Question: I have a really weird issue, on every device that I test my application the edittext behaves as you'd expect, the text is highlighted and it is black on a white background.
Specifically on Lenovo Yoga tablets when the edittext is focused the text will become black and blend in with the background.

The layout for this is:
'''
<RelativeLayout
android:id="@+id/ip_layout"
android:layout_below="@id/display_layout"
android:layout_width="match_parent"
android:layout_height="wrap_content"
android:layout_marginBottom="10dip"
android:layout_marginLeft="10dip"
android:layout_marginRight="10dip">
<LinearLayout
android:layout_marginBottom="10dip"
android:background="#8A8A8A"
android:layout_height="wrap_content"
android:paddingLeft="5dp"
android:paddingRight="5dp"
android:paddingTop="1dp"
android:layout_width="match_parent" />
<EditText
android:layout_marginTop="10dip"
android:textAppearance="?android:attr/textAppearanceMedium"
android:layout_width="match_parent"
android:layout_height="wrap_content"
android:layout_centerHorizontal="false"
android:hint="@string/Hostname"
android:singleLine="true"
android:imeOptions="actionNext"
android:background="@android:color/transparent"
android:id="@+id/host_address"
android:maxLength="50" />
</RelativeLayout>
'''
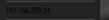
Answer: If it is a problem on a particular device it may be due to the devices custom theme. Recent Android devices need to support the Holo theme and you can explicitly ask for that theme in your manifest using:
'''
<style name="AppTheme" parent="android:Theme.Holo" />
'''